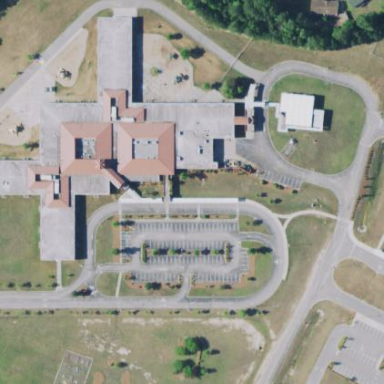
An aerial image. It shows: School.